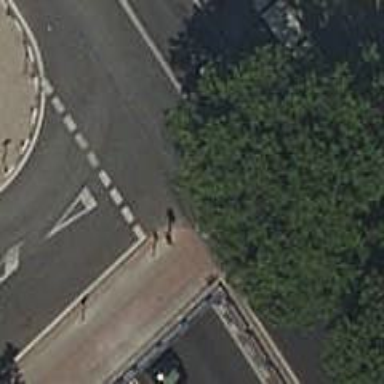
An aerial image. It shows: Road with traffic signals at crossing.